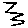
Label: zigzag